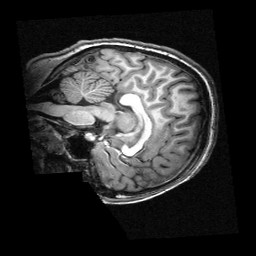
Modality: T1w
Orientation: sagittal
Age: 11
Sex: female
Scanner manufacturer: siemens
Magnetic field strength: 3 T
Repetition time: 2.3 s
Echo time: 0.00336 s